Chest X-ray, AP view. Patient: 67 years old, sex F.
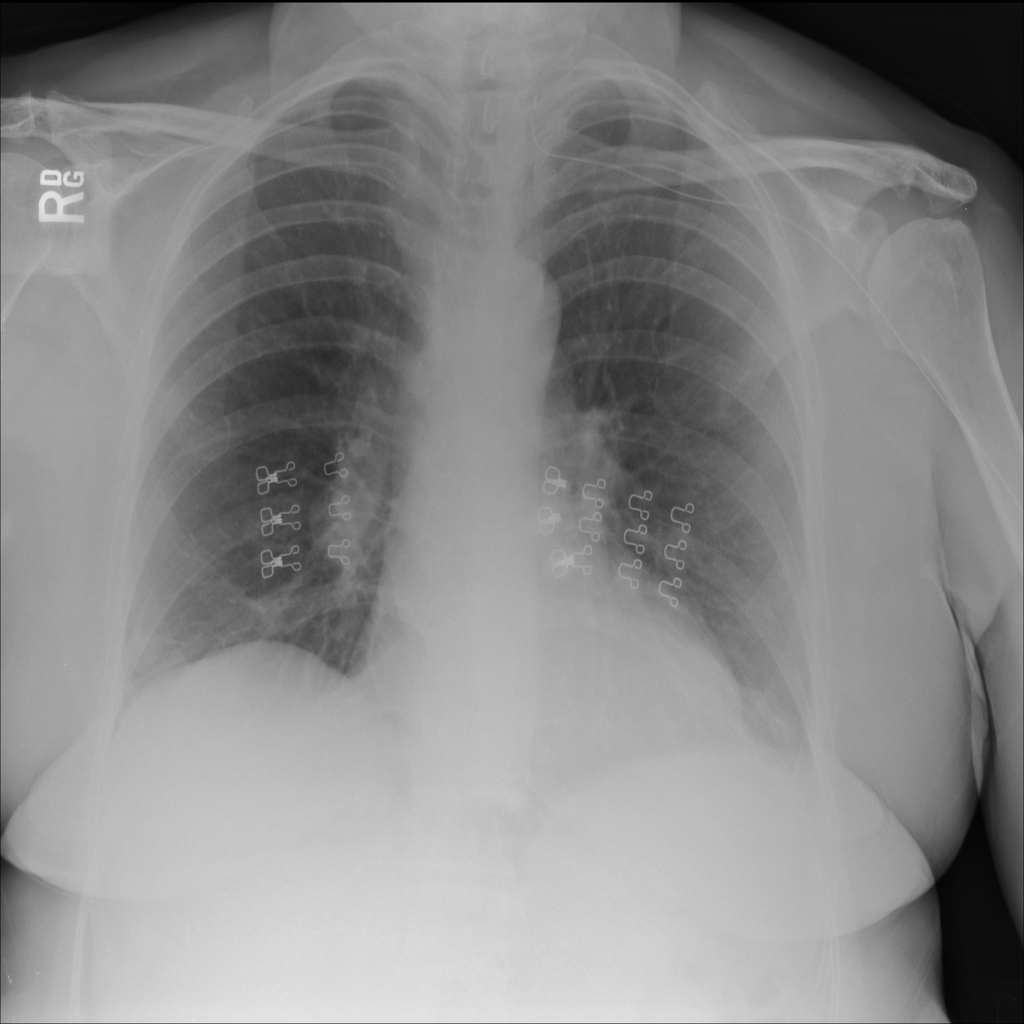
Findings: No Finding